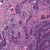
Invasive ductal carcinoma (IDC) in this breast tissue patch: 1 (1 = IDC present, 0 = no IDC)